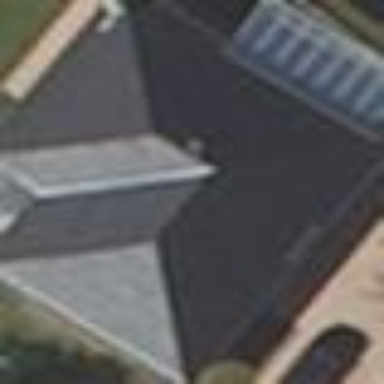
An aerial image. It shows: Detached building with hipped roof.